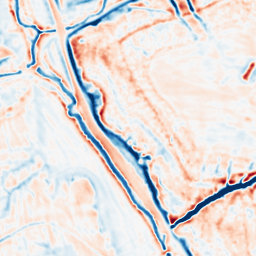
Category: multiscale
Decomposition family: dog_multiscale
Decomposition parameters: sigma_ratio: 1.4
n_scales: 4
base_sigma: 1
Upsampling method: lanczos
Upsampling parameters: scale: 4
Upsampling scale: 4